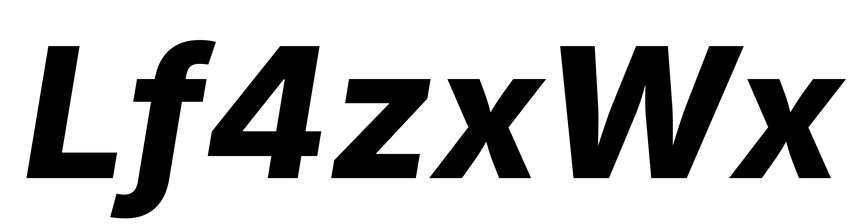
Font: Inter-Italic_ExtraBold_Italic